Question: So how would I go about customizing the welcome screen? I know about 'initial-buffer-choice', but I'd like to customize the original one as a part of theme (I'm working on a Tron theme, and wanted to have all bits of it perfect!).
I don't want to change the text, but I have an alternative design for the logo :) It's not really a replacement, and I'm not going to put a logo instead, it's just a minor remake to go with the color theme.
below is what I've got so far :)
<URL>
And the larger image:

Sorry for making you wait. Here we go: <URL>, but these may not be complete / I'm not aware of all the possible faces. But, again, request for improvements are welcome.
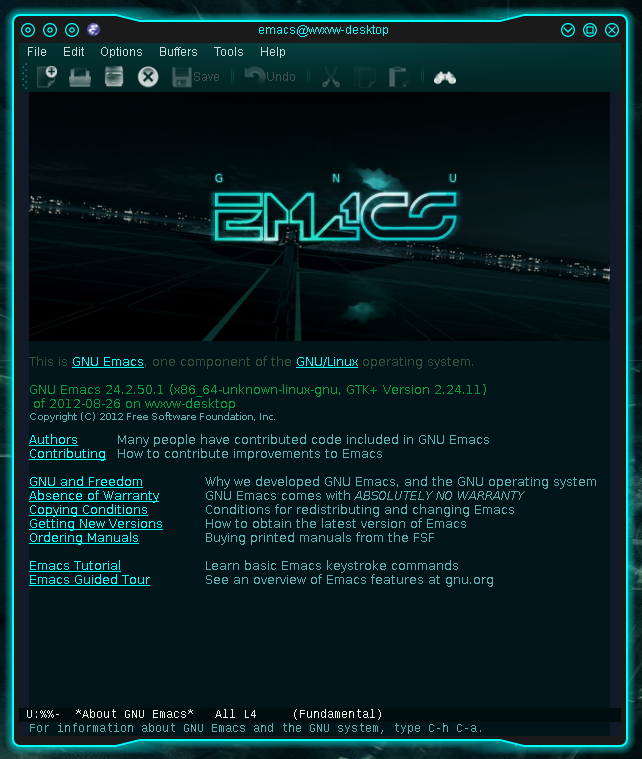
Answer: To change splash image, set 'fancy-splash-image'.
To change text and color, set 'fancy-startup-text' and 'fancy-about-text'.